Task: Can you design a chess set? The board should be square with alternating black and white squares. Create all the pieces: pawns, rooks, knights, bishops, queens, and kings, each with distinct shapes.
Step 794:
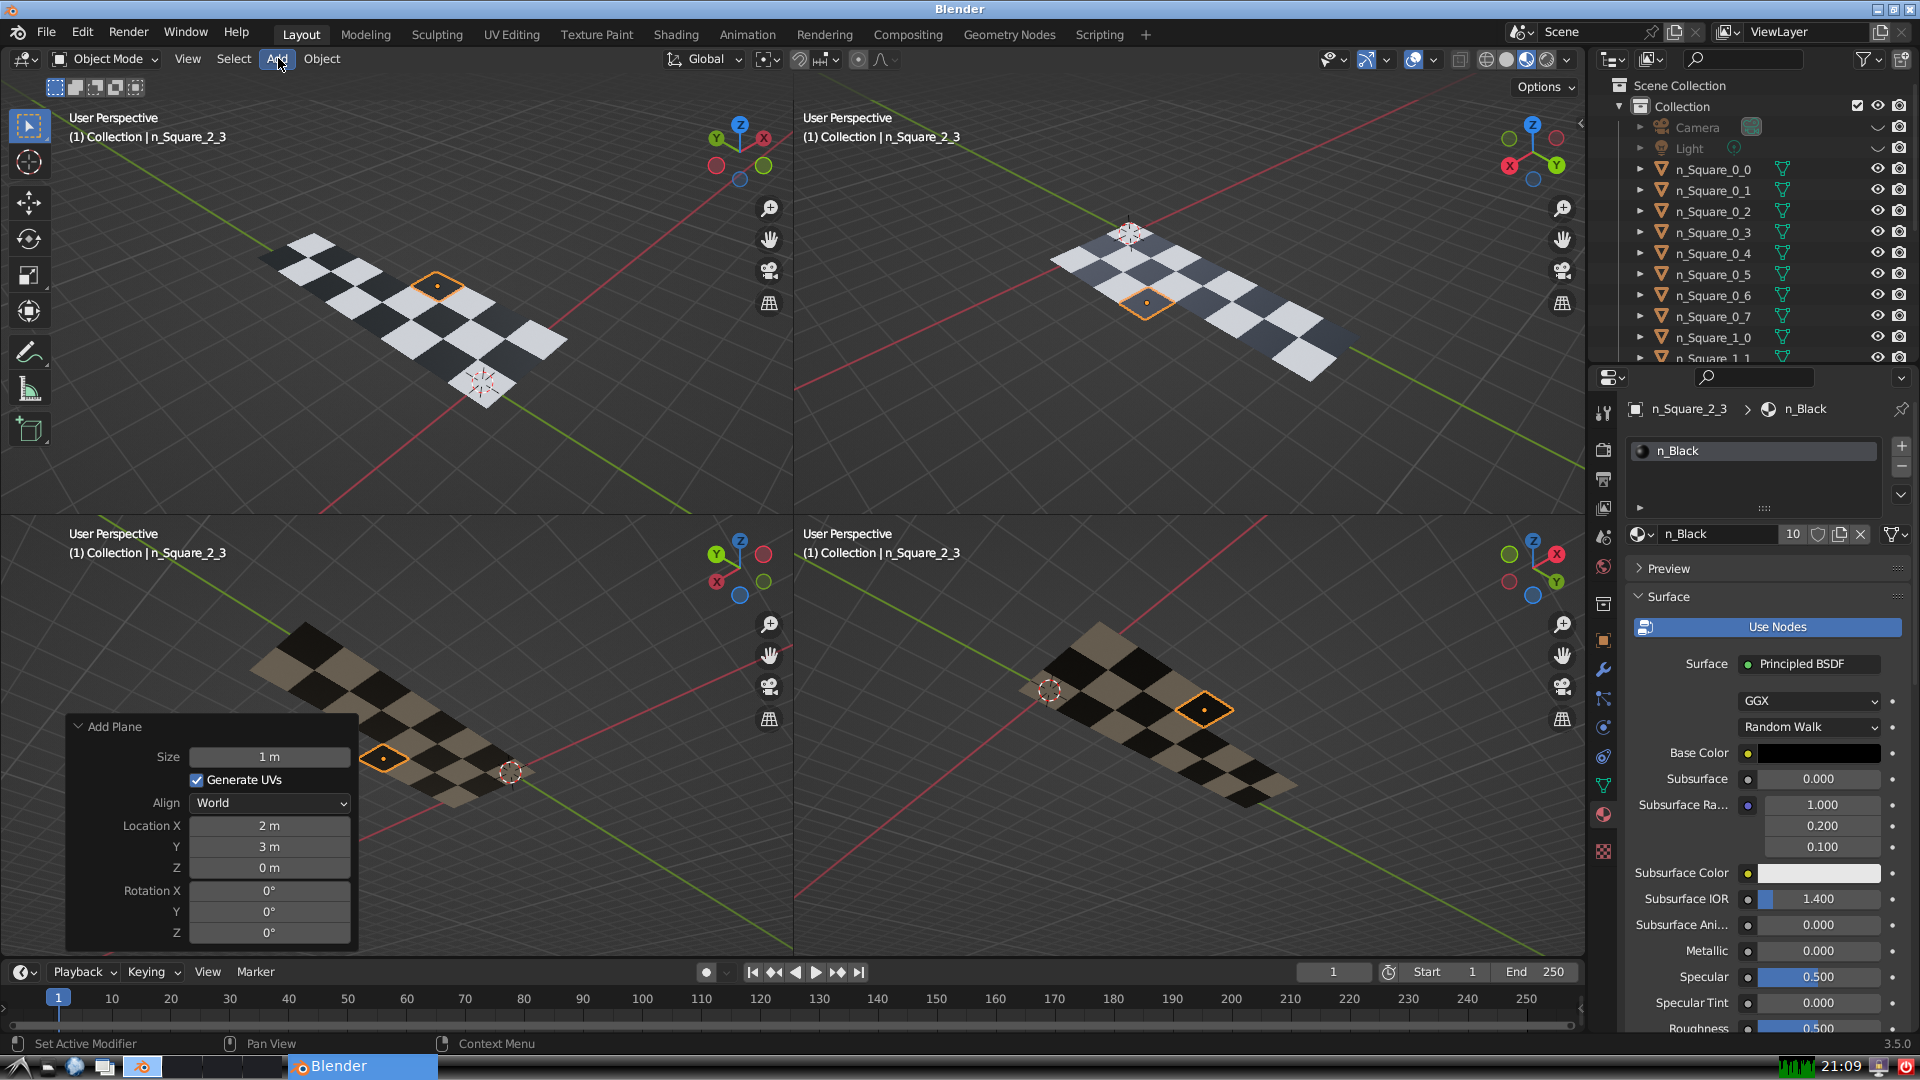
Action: click: no